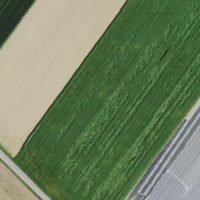
EUNIS habitat code: 52
Species observed at this site:
Beta vulgaris